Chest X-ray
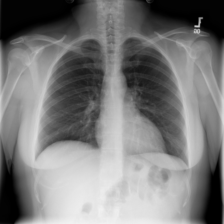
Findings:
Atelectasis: negative
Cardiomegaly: negative
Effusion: negative
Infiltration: negative
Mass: negative
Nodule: negative
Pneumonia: negative
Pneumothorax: negative
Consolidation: negative
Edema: negative
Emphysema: negative
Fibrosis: negative
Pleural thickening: negative
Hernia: negative